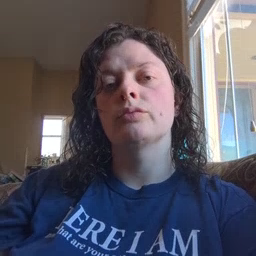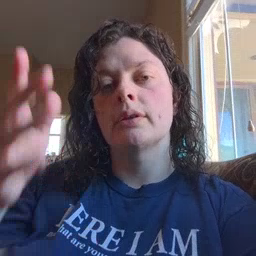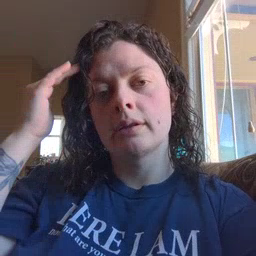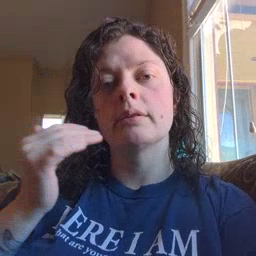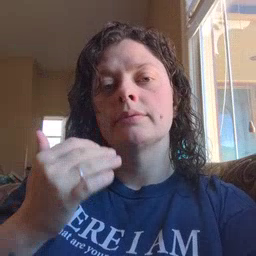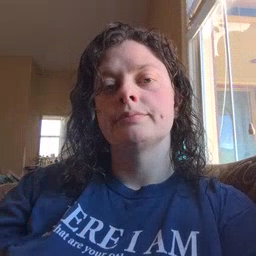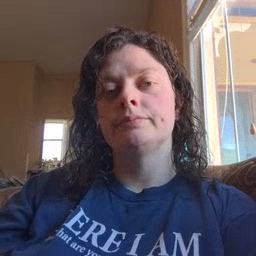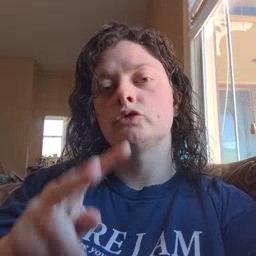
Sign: head